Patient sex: F
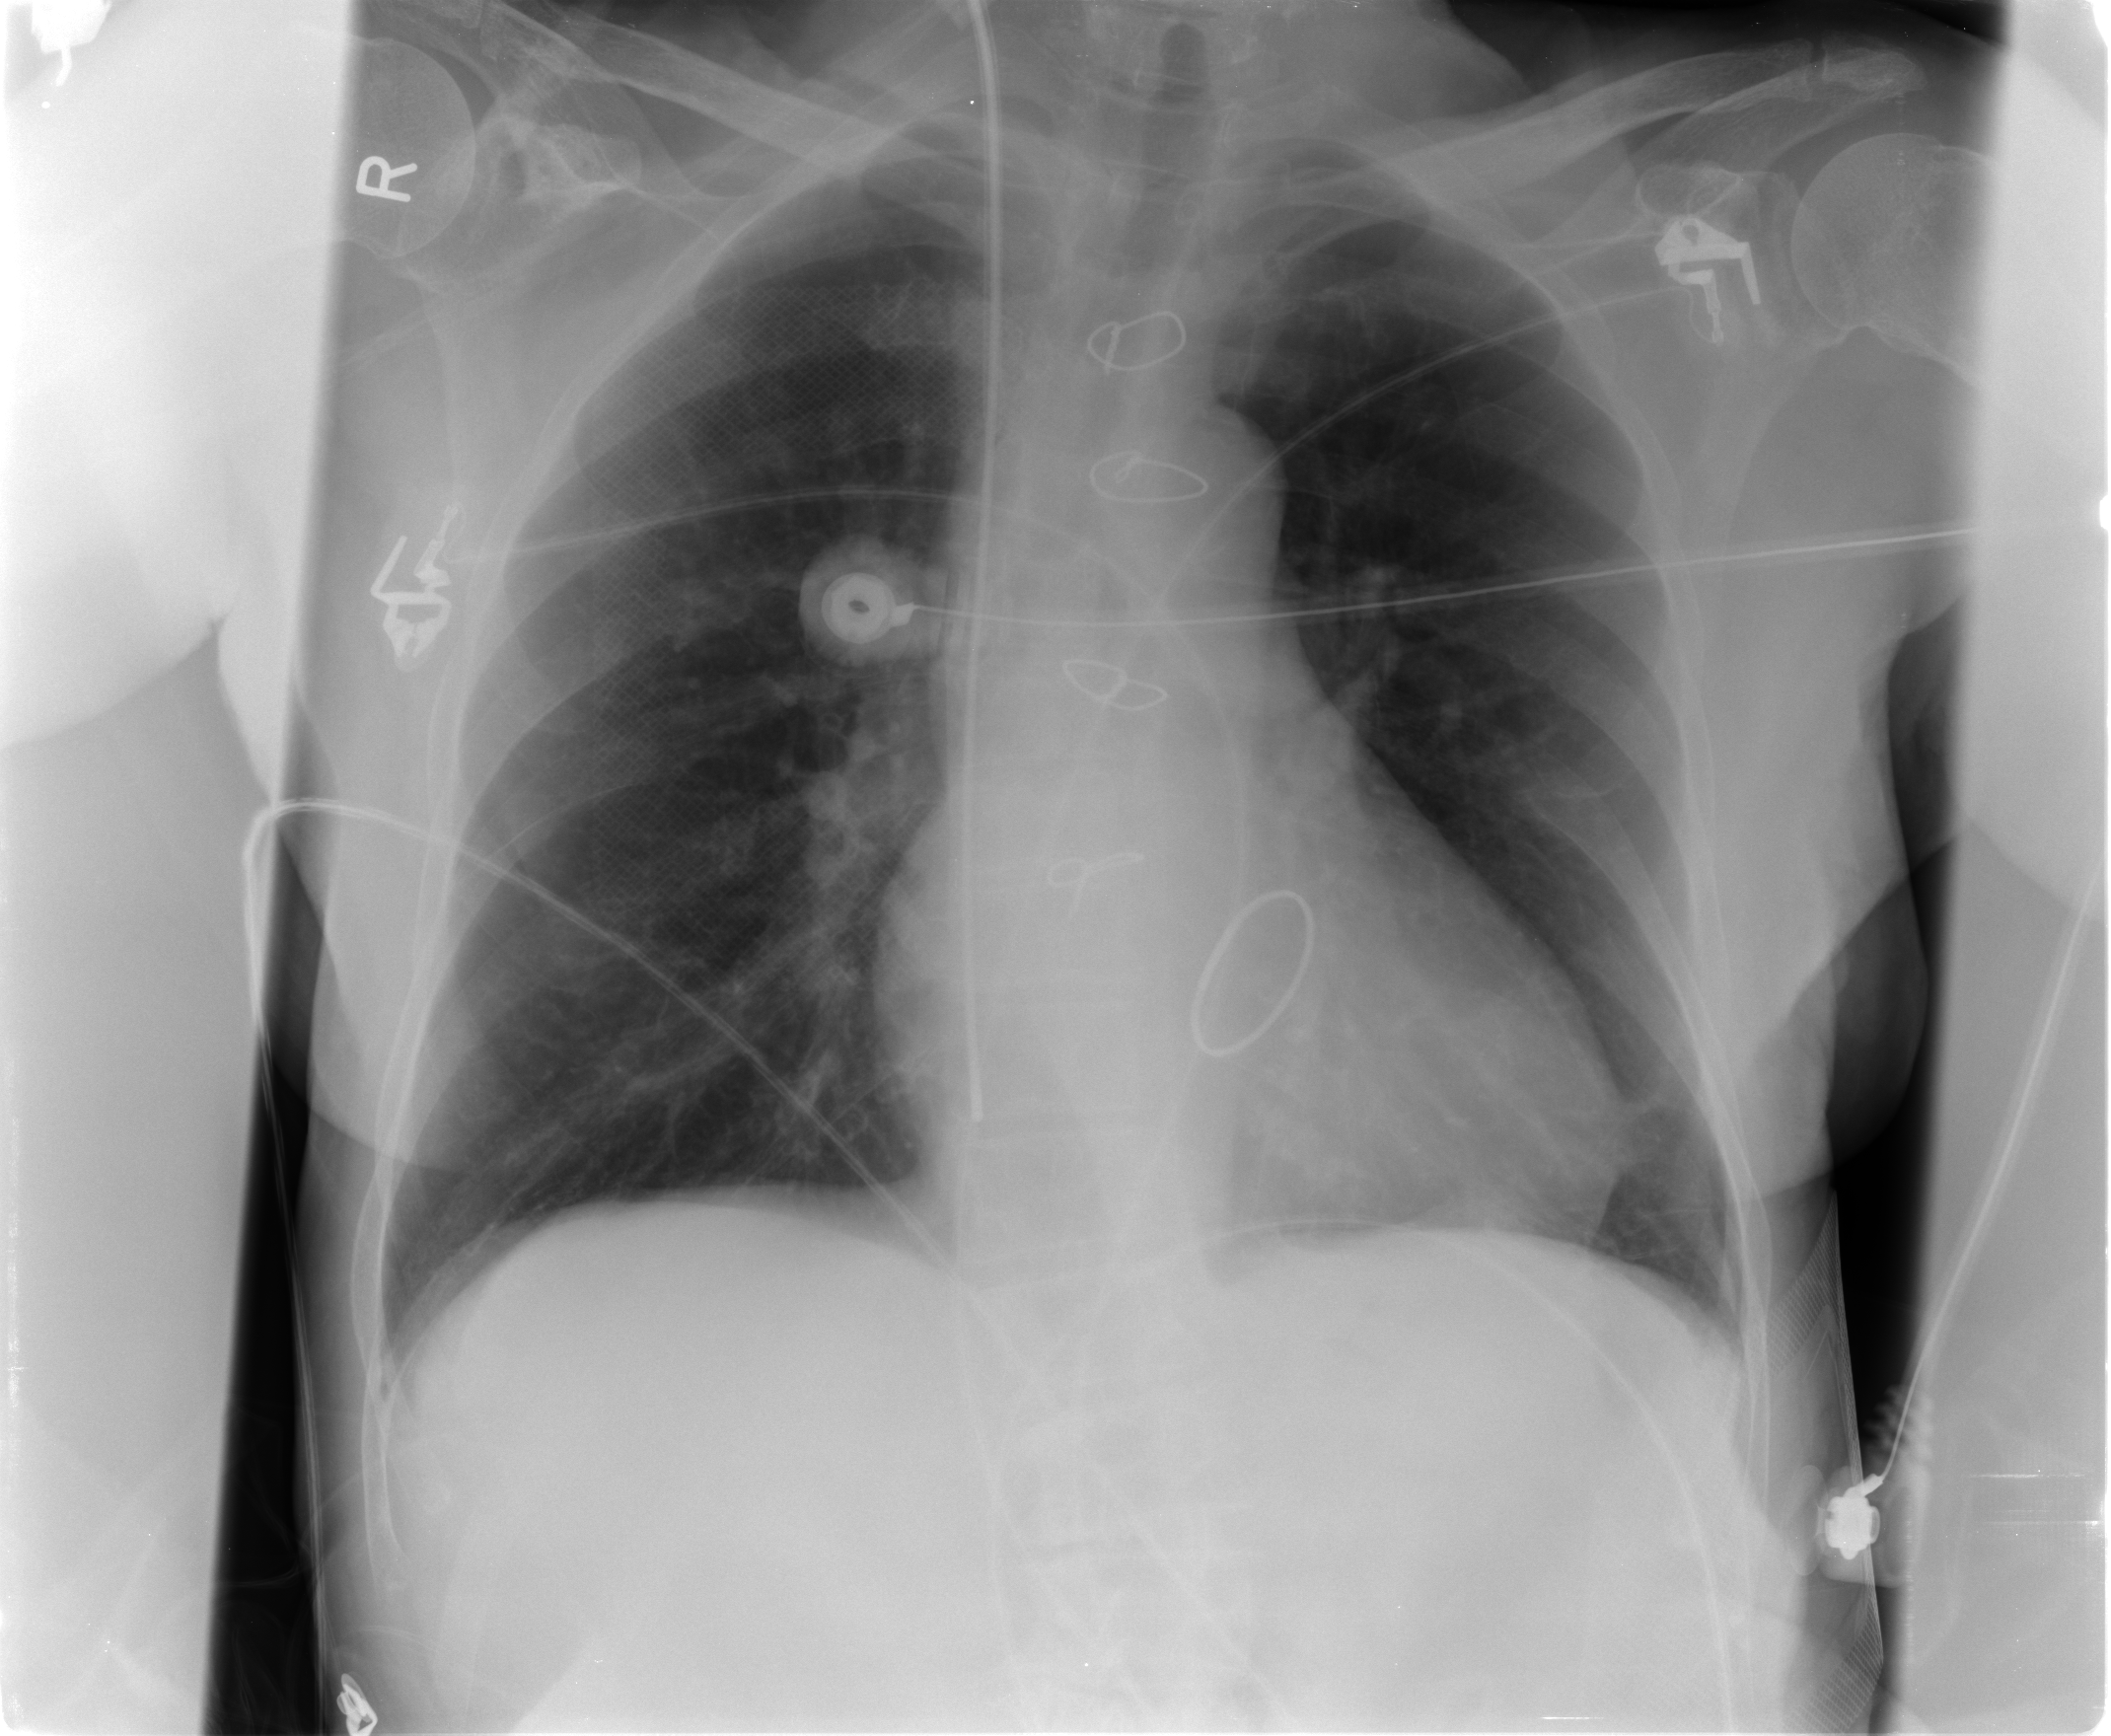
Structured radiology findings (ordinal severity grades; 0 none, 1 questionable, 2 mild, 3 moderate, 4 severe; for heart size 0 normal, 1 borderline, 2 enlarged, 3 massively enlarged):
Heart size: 2
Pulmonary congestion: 0
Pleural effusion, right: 0
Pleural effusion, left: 0
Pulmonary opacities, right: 0
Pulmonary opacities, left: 0
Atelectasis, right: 2
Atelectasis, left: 2